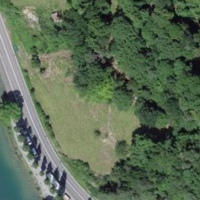
EUNIS habitat code: 44
Species observed at this site:
Laserpitium latifolium
Anas platyrhynchos